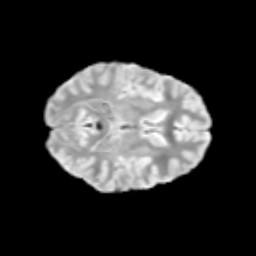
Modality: T2w
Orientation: axial
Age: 12
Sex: female
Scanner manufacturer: siemens
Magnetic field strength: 3 T
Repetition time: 3.8 s
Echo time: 0.07 s